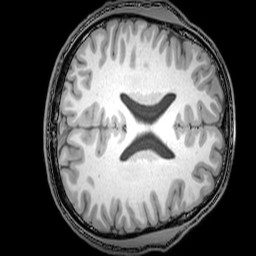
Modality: T1w
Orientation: axial
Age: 22
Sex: male
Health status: healthy
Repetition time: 0.081 s
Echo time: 0.037 s